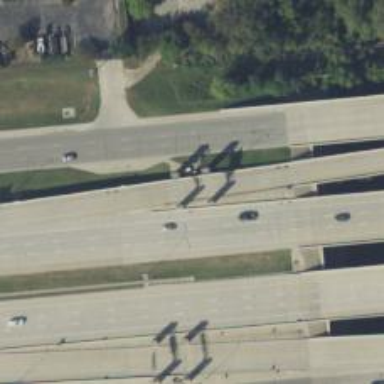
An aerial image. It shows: Toll gantry on the road.